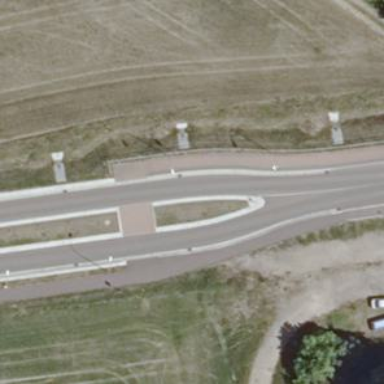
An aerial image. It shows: Traffic calming island.